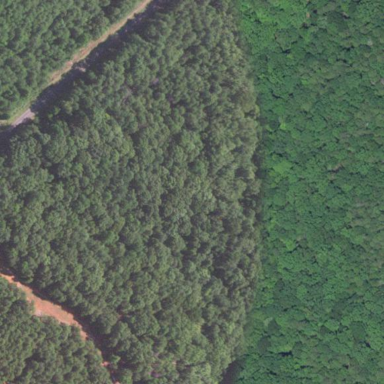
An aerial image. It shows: Mixed woodland with variety of leaf types and cycles.